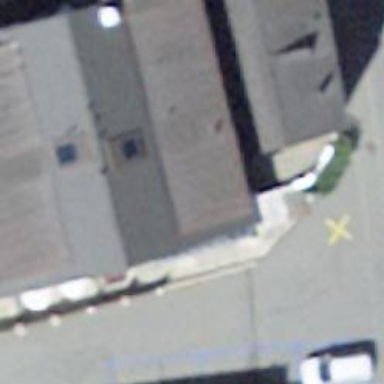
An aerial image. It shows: Restaurant located within hotel.